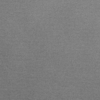
Label: dusty